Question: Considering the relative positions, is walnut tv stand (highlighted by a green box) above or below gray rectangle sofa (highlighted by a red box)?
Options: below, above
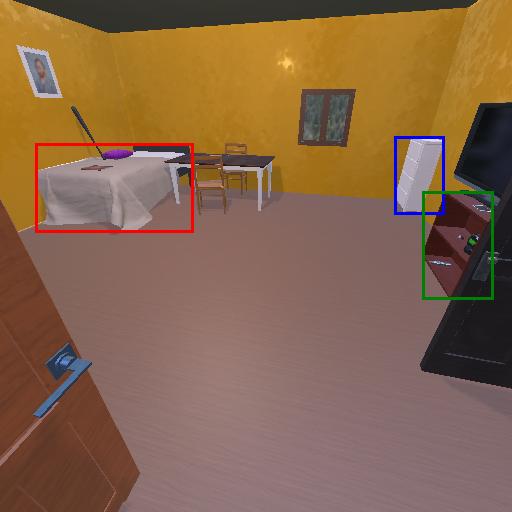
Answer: below